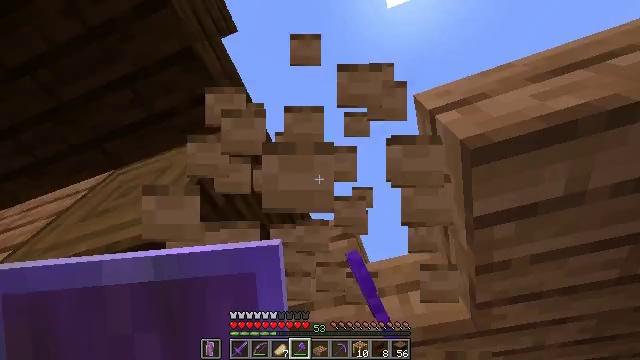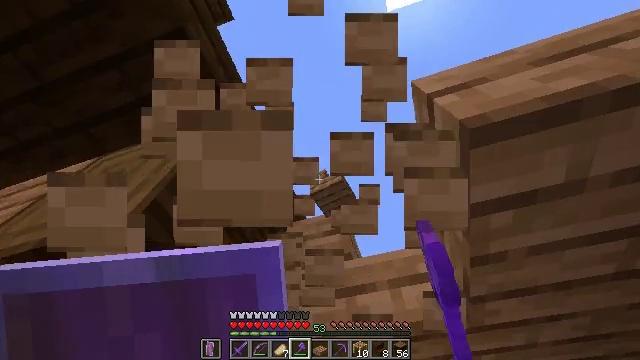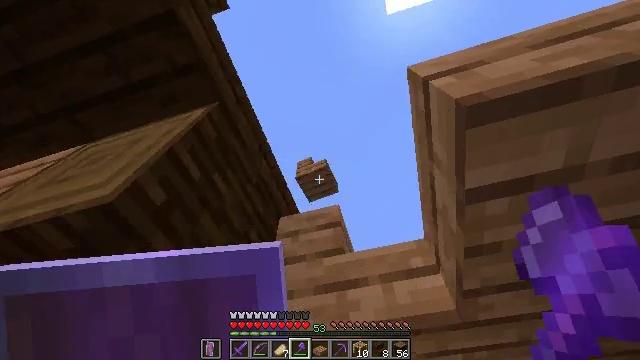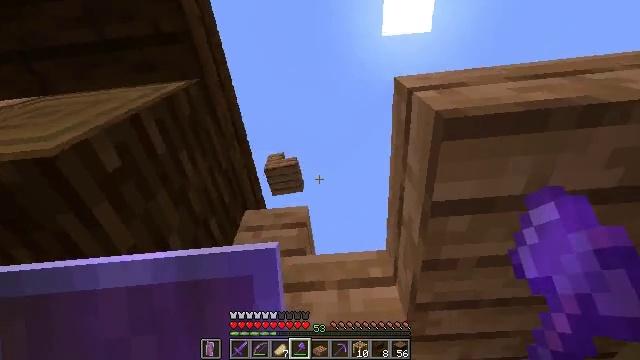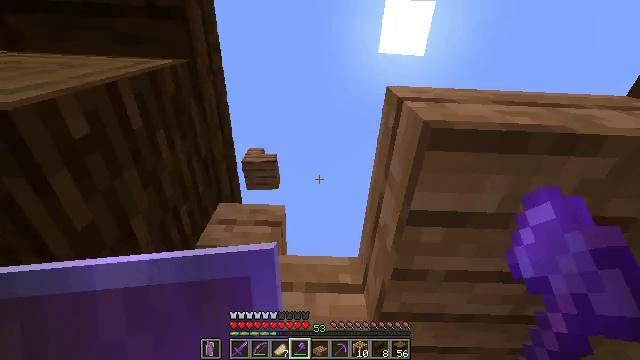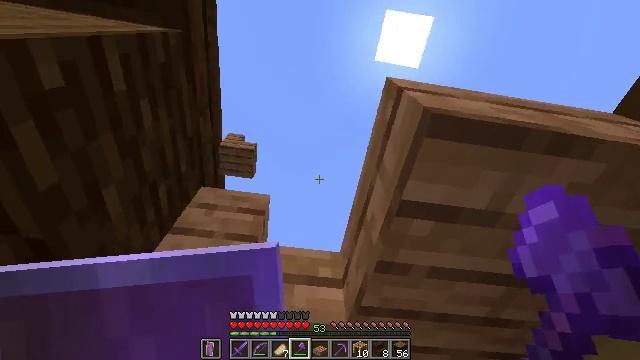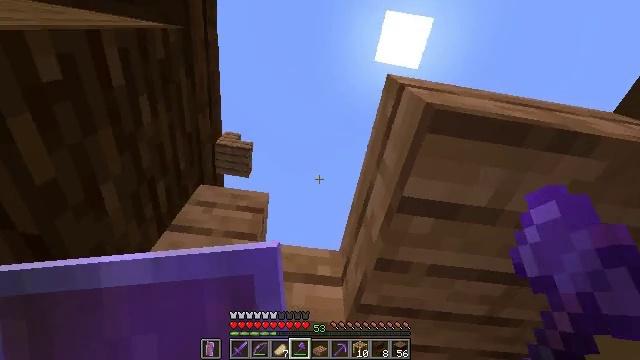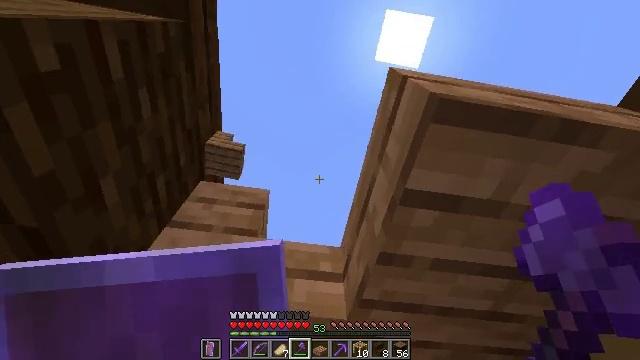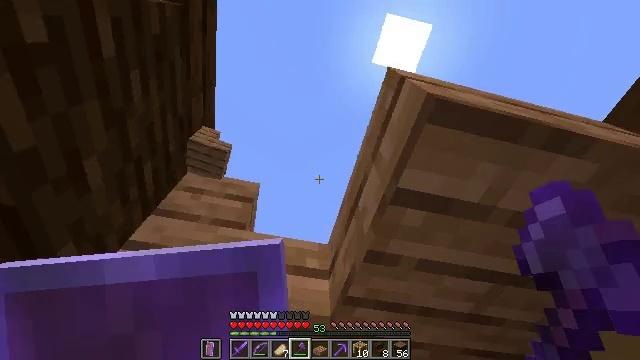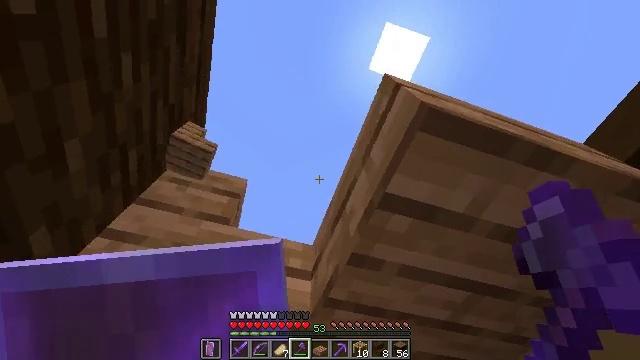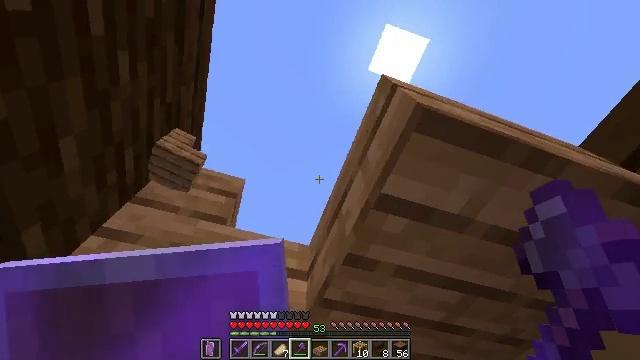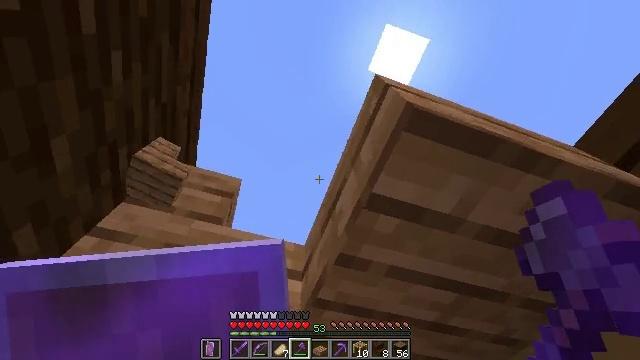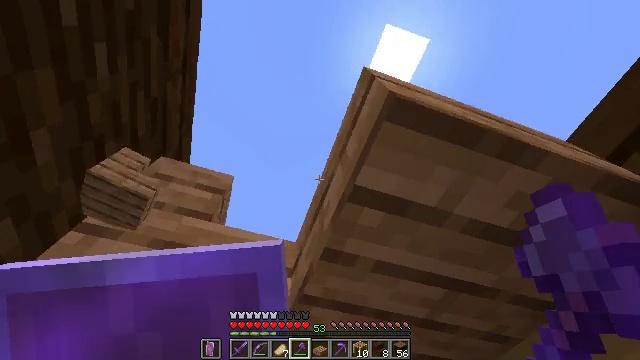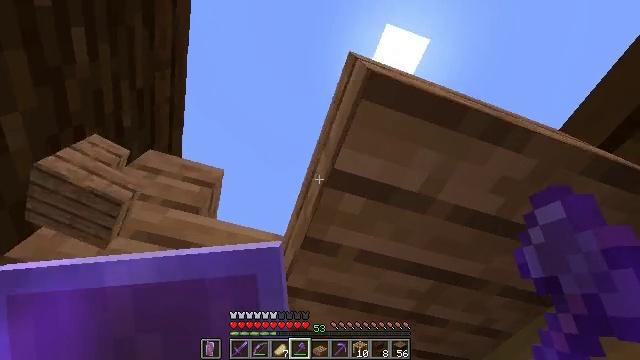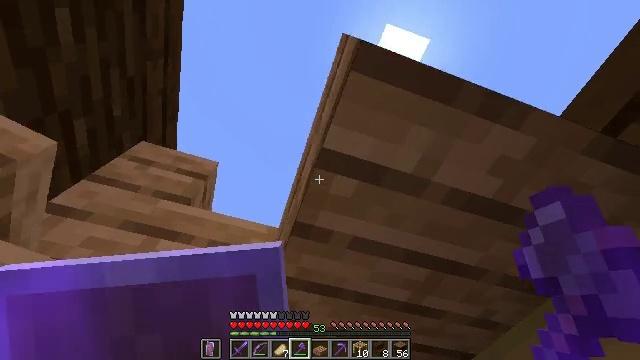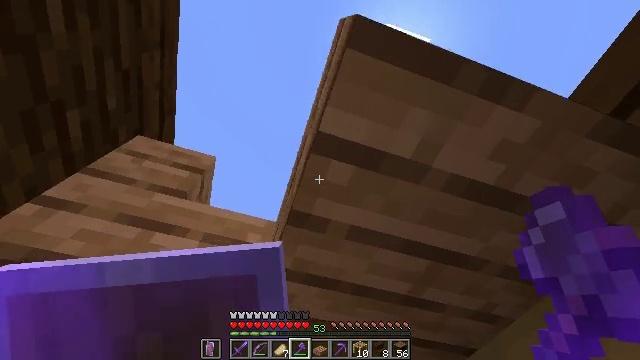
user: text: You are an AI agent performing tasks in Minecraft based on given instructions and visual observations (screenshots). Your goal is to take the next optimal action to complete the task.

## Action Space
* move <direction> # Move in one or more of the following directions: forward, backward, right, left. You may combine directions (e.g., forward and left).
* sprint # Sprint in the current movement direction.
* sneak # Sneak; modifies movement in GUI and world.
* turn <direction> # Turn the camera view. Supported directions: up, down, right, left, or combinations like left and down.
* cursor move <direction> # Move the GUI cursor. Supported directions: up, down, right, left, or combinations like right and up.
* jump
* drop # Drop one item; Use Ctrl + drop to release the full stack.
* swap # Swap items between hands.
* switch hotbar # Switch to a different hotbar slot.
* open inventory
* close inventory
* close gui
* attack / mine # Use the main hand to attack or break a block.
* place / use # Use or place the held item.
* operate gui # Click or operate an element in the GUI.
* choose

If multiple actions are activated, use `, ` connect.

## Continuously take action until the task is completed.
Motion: motion action
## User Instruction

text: Remove the jungle slab block.
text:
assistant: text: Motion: move forward, sneak, turn right
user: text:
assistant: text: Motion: move forward, sneak, turn right
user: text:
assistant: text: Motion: move forward, sneak, turn right and up
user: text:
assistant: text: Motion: move forward, sneak, turn right and up
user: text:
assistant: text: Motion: sneak, turn right
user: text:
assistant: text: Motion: sneak
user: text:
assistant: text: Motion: sneak
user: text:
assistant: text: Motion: sneak, turn right
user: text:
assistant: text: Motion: sneak, turn right
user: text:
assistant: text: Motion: move right, sneak
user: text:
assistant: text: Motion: move forward and move right, sneak
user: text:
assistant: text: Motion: move forward and move right, sneak
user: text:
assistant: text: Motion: move forward, sneak
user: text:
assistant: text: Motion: move forward, sneak
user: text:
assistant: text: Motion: sneak
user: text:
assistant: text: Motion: sneak
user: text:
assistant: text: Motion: sneak
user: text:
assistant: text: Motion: sneak
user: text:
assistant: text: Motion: sneak
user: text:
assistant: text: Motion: sneak
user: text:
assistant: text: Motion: sneak, turn right and up
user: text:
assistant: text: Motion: sneak, turn right and up, attack / mine
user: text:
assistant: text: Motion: move forward, sneak, attack / mine
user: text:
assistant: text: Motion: move forward, sneak, attack / mine
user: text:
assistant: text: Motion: move forward, sneak, attack / mine
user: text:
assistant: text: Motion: move forward, sneak, attack / mine
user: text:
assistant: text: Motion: move forward, sneak, attack / mine
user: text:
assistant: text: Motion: move forward, sneak, attack / mine
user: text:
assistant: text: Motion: sneak
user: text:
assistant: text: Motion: sneak